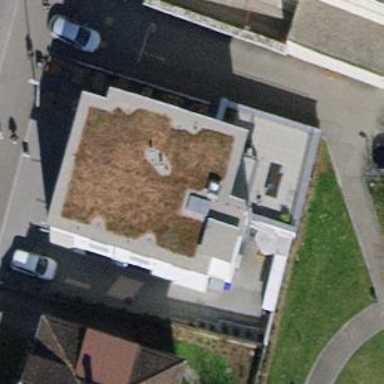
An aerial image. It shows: Restaurant.